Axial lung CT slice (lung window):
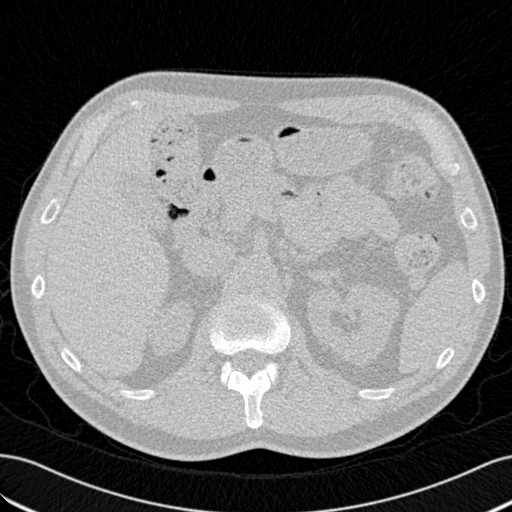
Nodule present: no